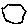
Label: hexagon